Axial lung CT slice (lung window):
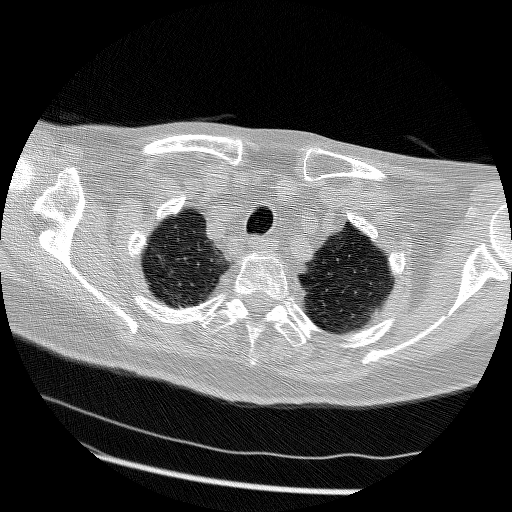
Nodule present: no